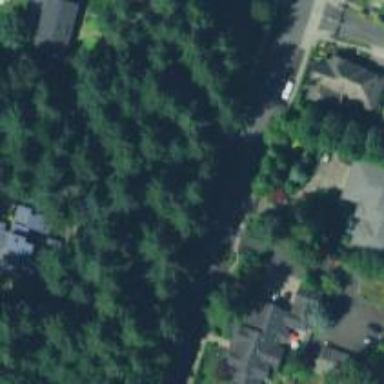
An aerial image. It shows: Residential road with sidewalk on the left.